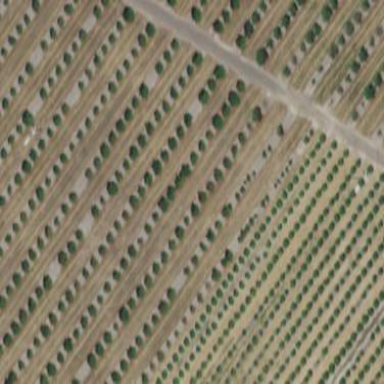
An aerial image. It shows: Orchard.